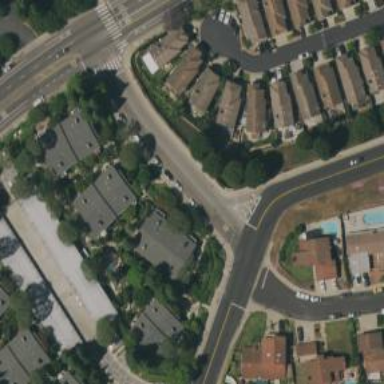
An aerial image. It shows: Stop road.